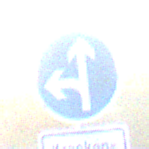
Verkehrszeichen: VorgeschriebeneFahrtrichtungGeradeausOderLinks
Zusatzzeichen unten: BesondereFahrzeugeUndTransportgueter4
Umgebung: Outdoor, Nature
Tageszeit: SunriseSunset
Wetter: PartlyCloudy
Licht: Natural
Jahreszeit: NotSpecified
Kontrast: HighContrast